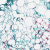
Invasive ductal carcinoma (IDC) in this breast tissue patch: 0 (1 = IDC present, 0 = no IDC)